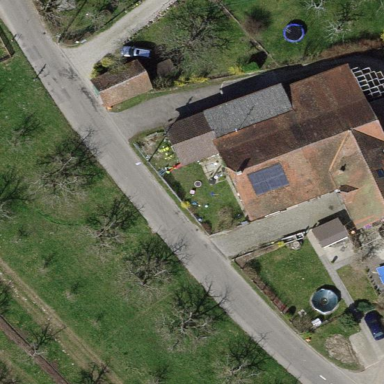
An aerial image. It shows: Detached building with half-hipped roof shape.